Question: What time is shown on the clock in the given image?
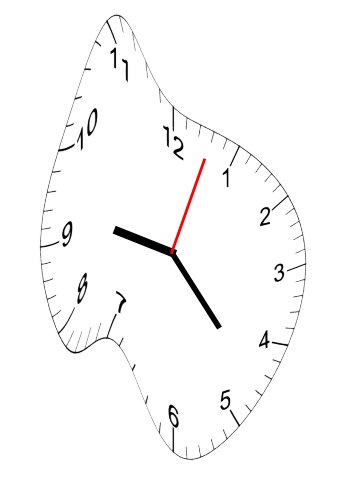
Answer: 09:23:03